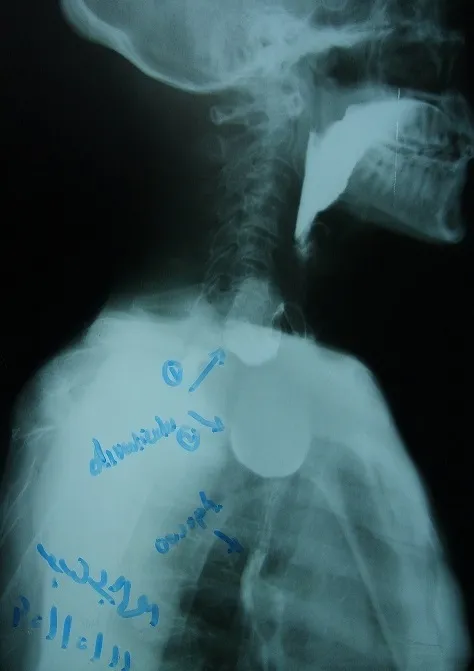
Barium swallow showing 2 oesophageal diverticula.
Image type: radiology (x_ray)